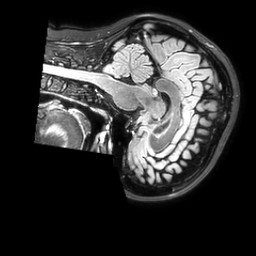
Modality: FLAIR
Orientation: sagittal
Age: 35
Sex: female
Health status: ill
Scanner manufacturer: philips
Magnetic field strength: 3 T
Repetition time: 4.8 s
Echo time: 0.34 s